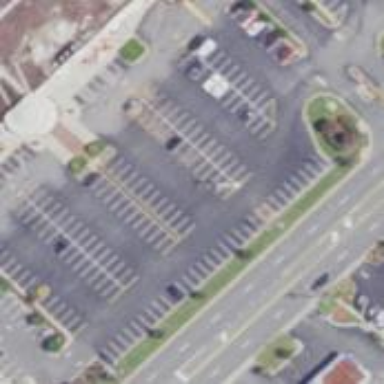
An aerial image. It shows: Parking area.